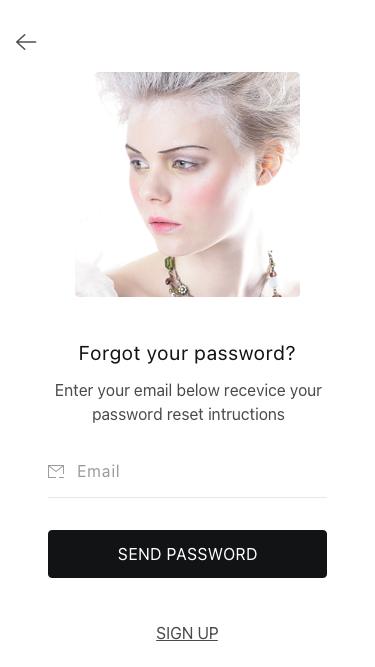
Text in this UI design:
Sign Up
Send Password
Forgot your password?
Enter your email below recevice your
password reset intructions
Email